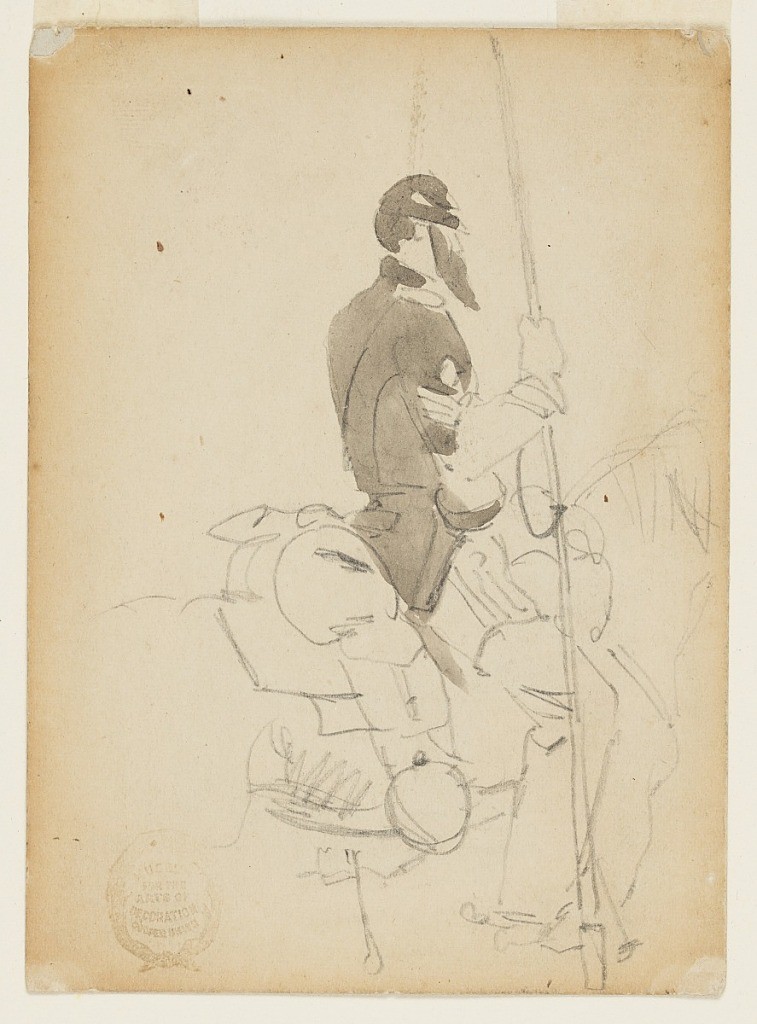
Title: Mounted Cavalryman
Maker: Winslow Homer, American, 1836–1910
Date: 1862
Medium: Graphite, brush and gray wash on off-white paper
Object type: Drawing
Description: Vertical view of the side of a lancer on horseback.